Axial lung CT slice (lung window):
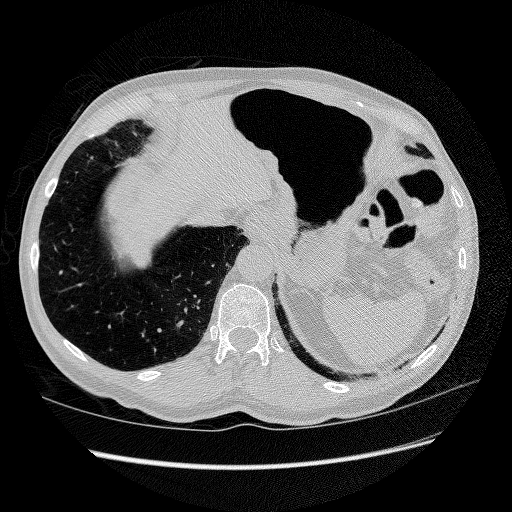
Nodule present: no